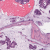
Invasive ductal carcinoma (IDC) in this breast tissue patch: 1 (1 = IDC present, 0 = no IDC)